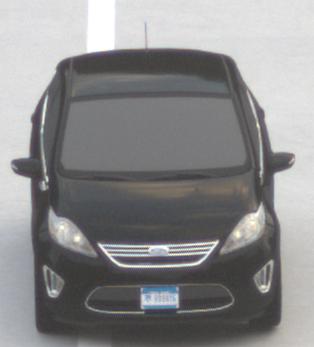
Make: Ford
Model: Fiesta
Detailed model: ’09 Sedan (seventh series)
Model produced from: 2010
Model produced until: 2017
Doors: 4
Color: black
Road condition: dry road
Daytime: sunrise or sunset
Contrast: low contrast